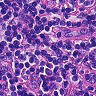
Metastatic tissue present: no